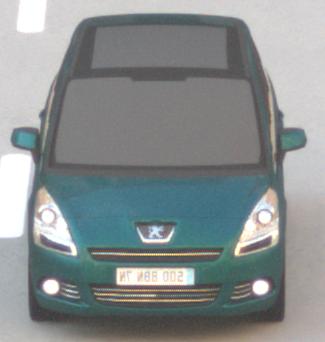
Make: Peugeot
Model: 5008 120 VTi
Detailed model: 5008 (I) Van
Model produced from: 2009/10
Model produced until: 2011/07
Doors: 5
Color: blue
Road condition: dry road
Daytime: morning or afternoon
Contrast: low contrast